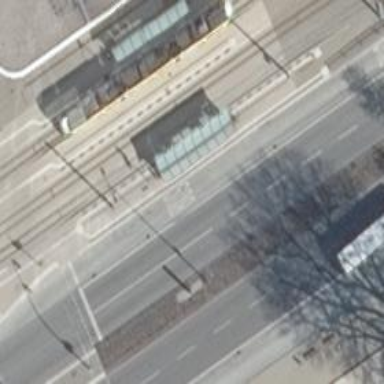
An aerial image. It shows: Shelter for public transport.